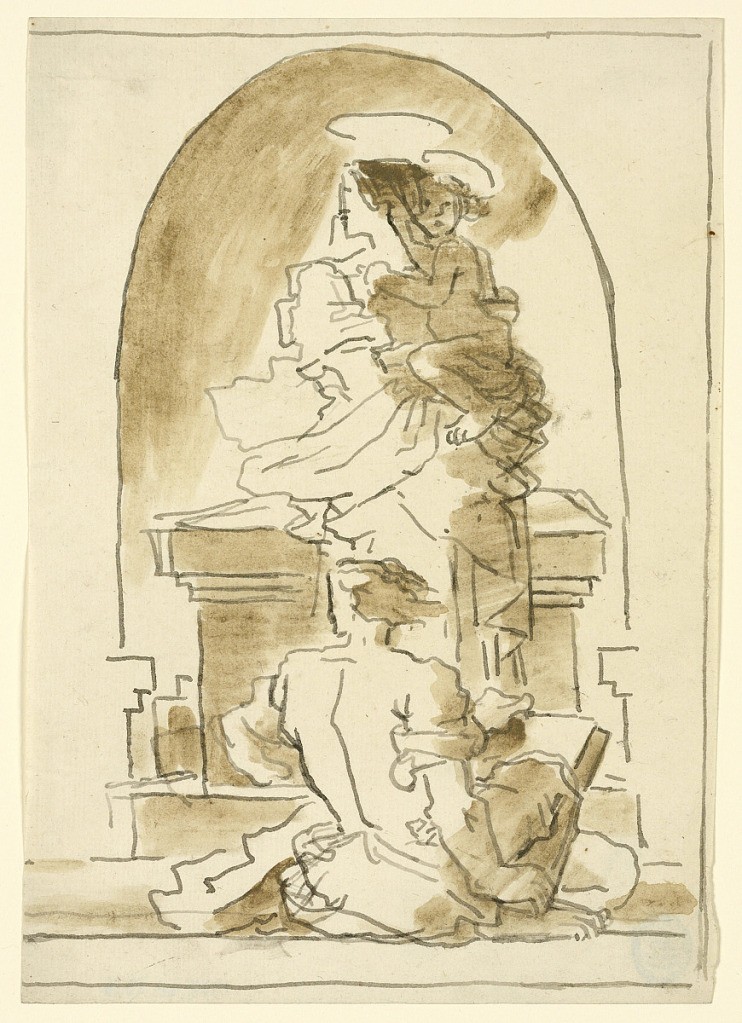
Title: The Virgin With the Child
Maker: Fortunato Duranti, Italian, 1787 - 1863
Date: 1820-1850
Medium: Brush and watercolor on paper
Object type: Drawing
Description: The Virgin stands in front of what seems to be a sarcophagus in a niche. She is seen from the front, her head turned toward left, in profile. She supports with her left side the Child. In front, sitting on the floor, a man, seen from the back, holding with both hands a large book. Framing lines, except at left, the upper and the lower stretching at left as far as the edge.